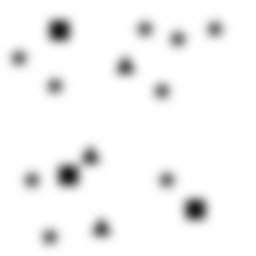
Squares: 3
Triangles: 3
Stars: 9
Total shapes: 15